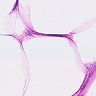
Metastatic tissue present: no